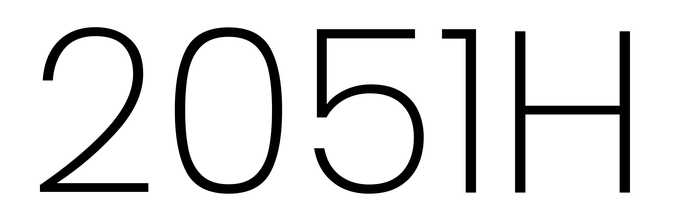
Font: Poppins-ExtraLight